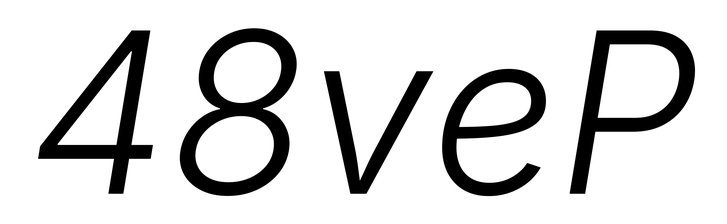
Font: Inter-Italic_Light_Italic